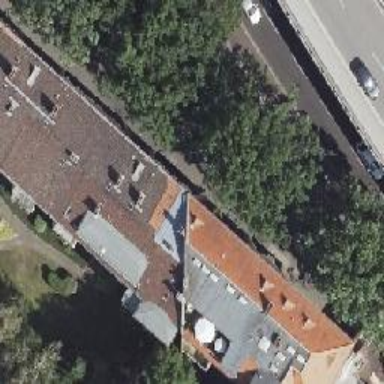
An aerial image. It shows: Gabled roof adorns the apartments building.